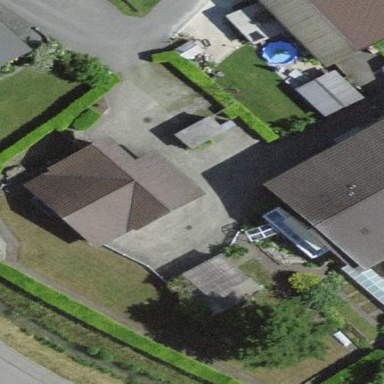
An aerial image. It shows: Garage.